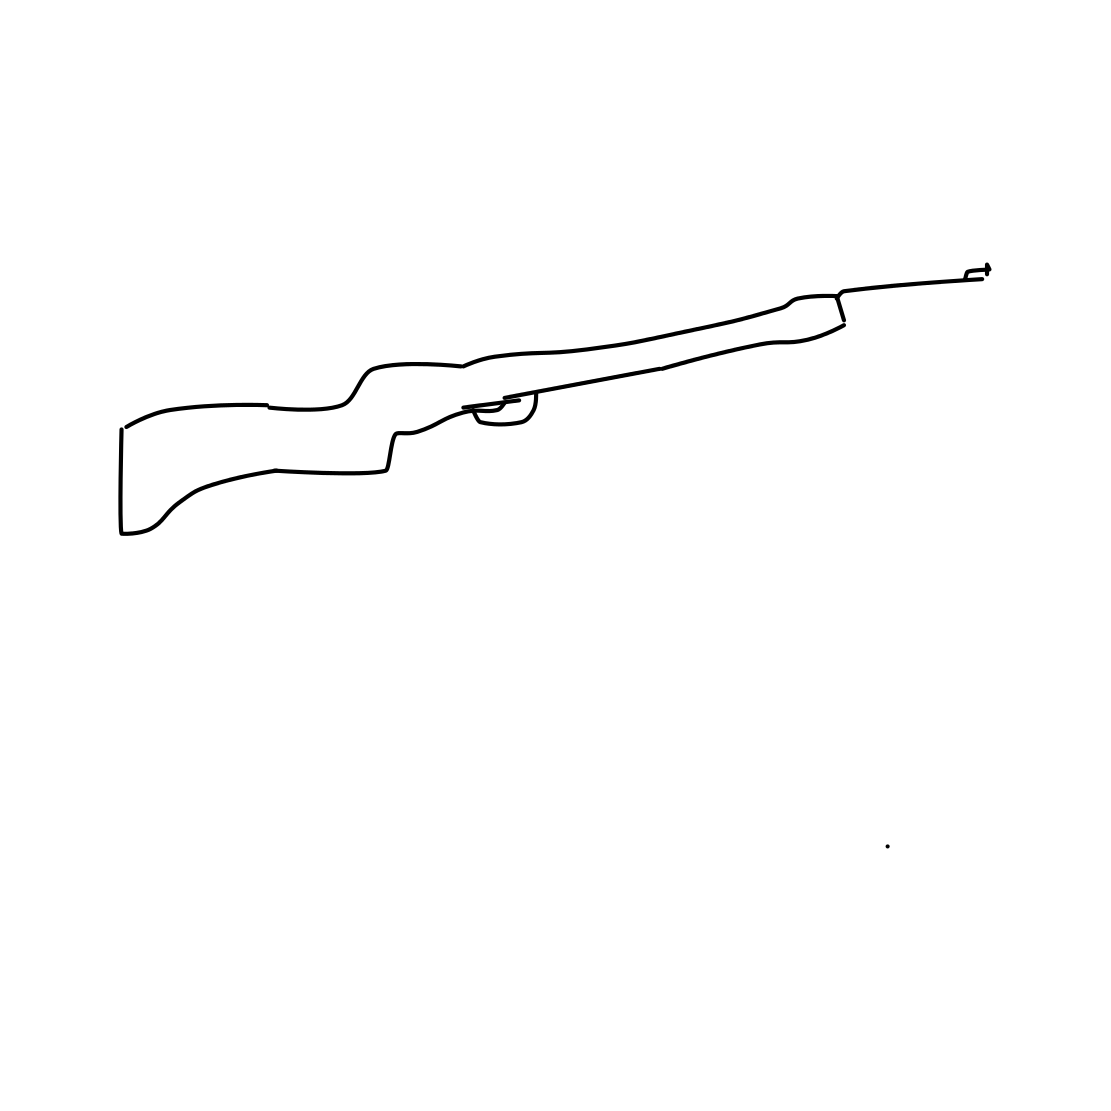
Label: rifle